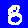
Digit: 8